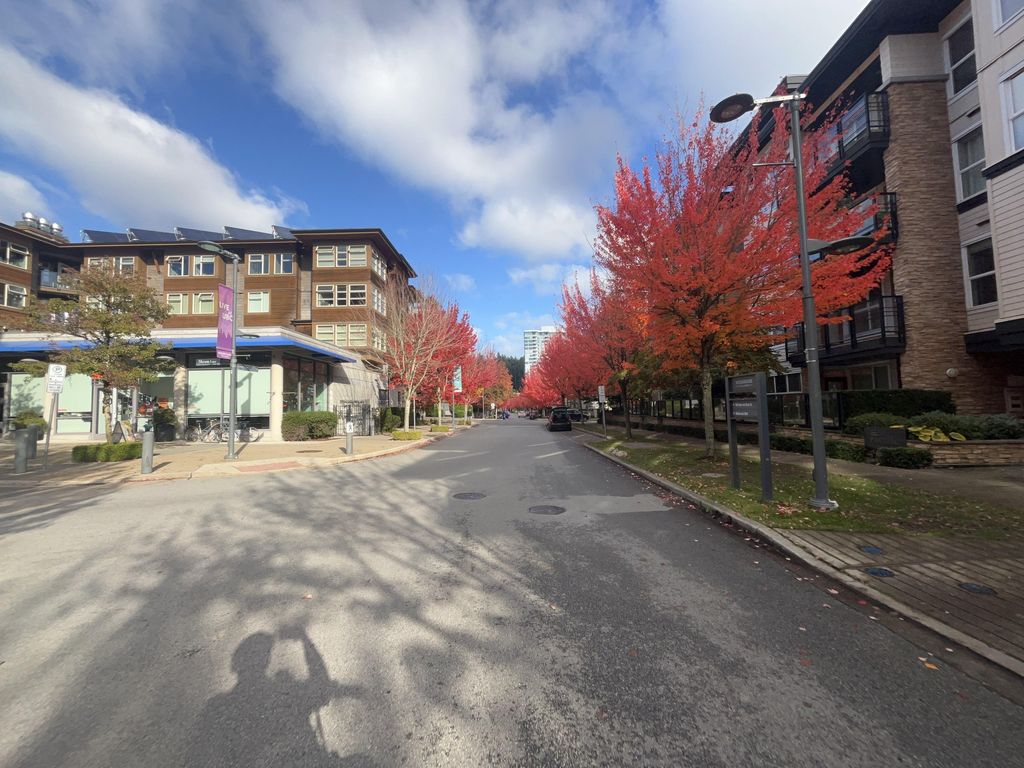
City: vancouver